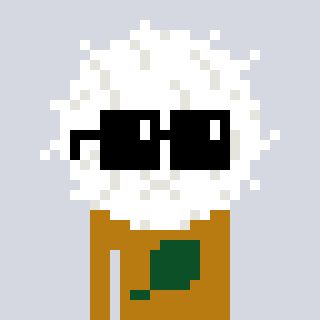
a pixel art character with square black sunglasses, a cottonball-shaped head and a gold-colored body on a cool background